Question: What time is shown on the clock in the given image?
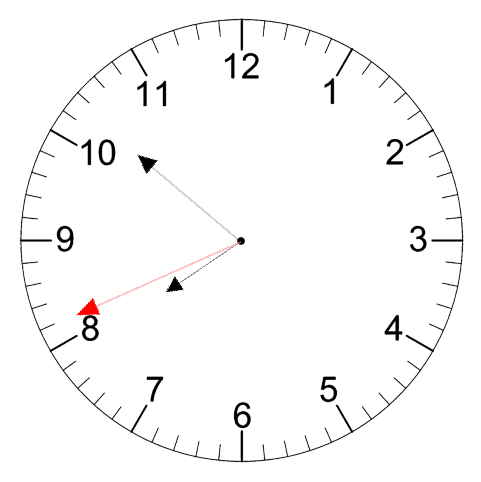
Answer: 07:51:41